Question: I've a JSP app. It uploads a file, but to do so the user has to authenticate using a name and a password. So my JSP file starts with:
'''
//0.2.- We get the password
String password = (String) request.getParameter("pass"); // -> This returns NULL
//0.3.- We get the "uvus"
String uvus = (String) request.getParameter("uvus"); //-> This also returns NULL
//More code
'''
So I'm trying to know .
I went to the form I was uploading, and look for the data that was being sent. Using Firefox Debug Tools, I saw:

So in fact, it was being sent.
As additional info, I'm building the request like this:
'''
var pUvus = document.getElementById("uvus").value;
var pPassword = document.getElementById("pass").value;
var file = document.getElementById("userFile");
var formData = new FormData();
formData.append("upload", file.files[0]);
formData.append("uvus", pUvus);
formData.append("pass", pPassword);
xmlhttp.open("POST","uploadFile.jsp",true);
xmlhttp.send(formData);
'''
At last, I would like to say that I can get vars from application object in the same JSP with no errors, and have received in another pair of JSP files vars at request object without more problems, so I think my fault should be in the way I'm building the request in Ajax, but I've no more clue about that...
Anyone can guide me?
Thanks for your help
: @rickz asked for how do I get the file and parse the request (what is done after my problem, trying to get the objects from the request scope):
'''
List items;
items = servlet_up.parseRequest(request);
for(int i=0;i<items.size();i++)
{
FileItem item = (FileItem) items.get(i);
if (! item.isFormField())
{
'''
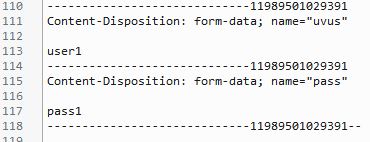
Answer: request.getParameter() won't work for a multipart/form-data request.
If you are using org.apache.commons.fileupload then you should be using something like
'''
if(item.isFormField()){
name = item.getFieldName();
...
}
'''